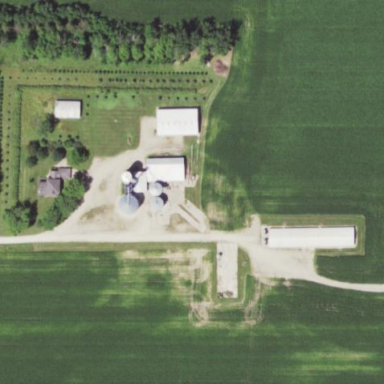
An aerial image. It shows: Farmyard area.